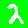
Digit: 2